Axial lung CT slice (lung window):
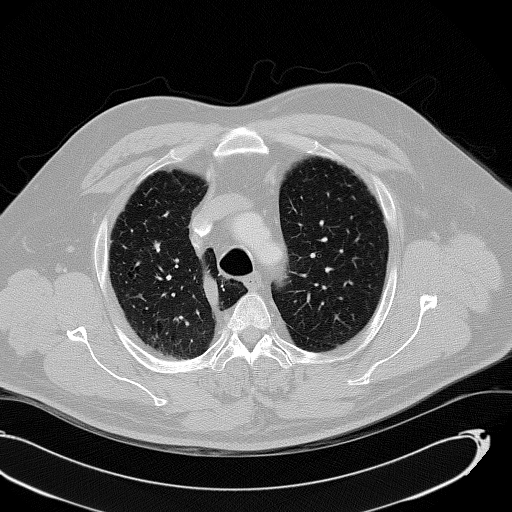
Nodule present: no